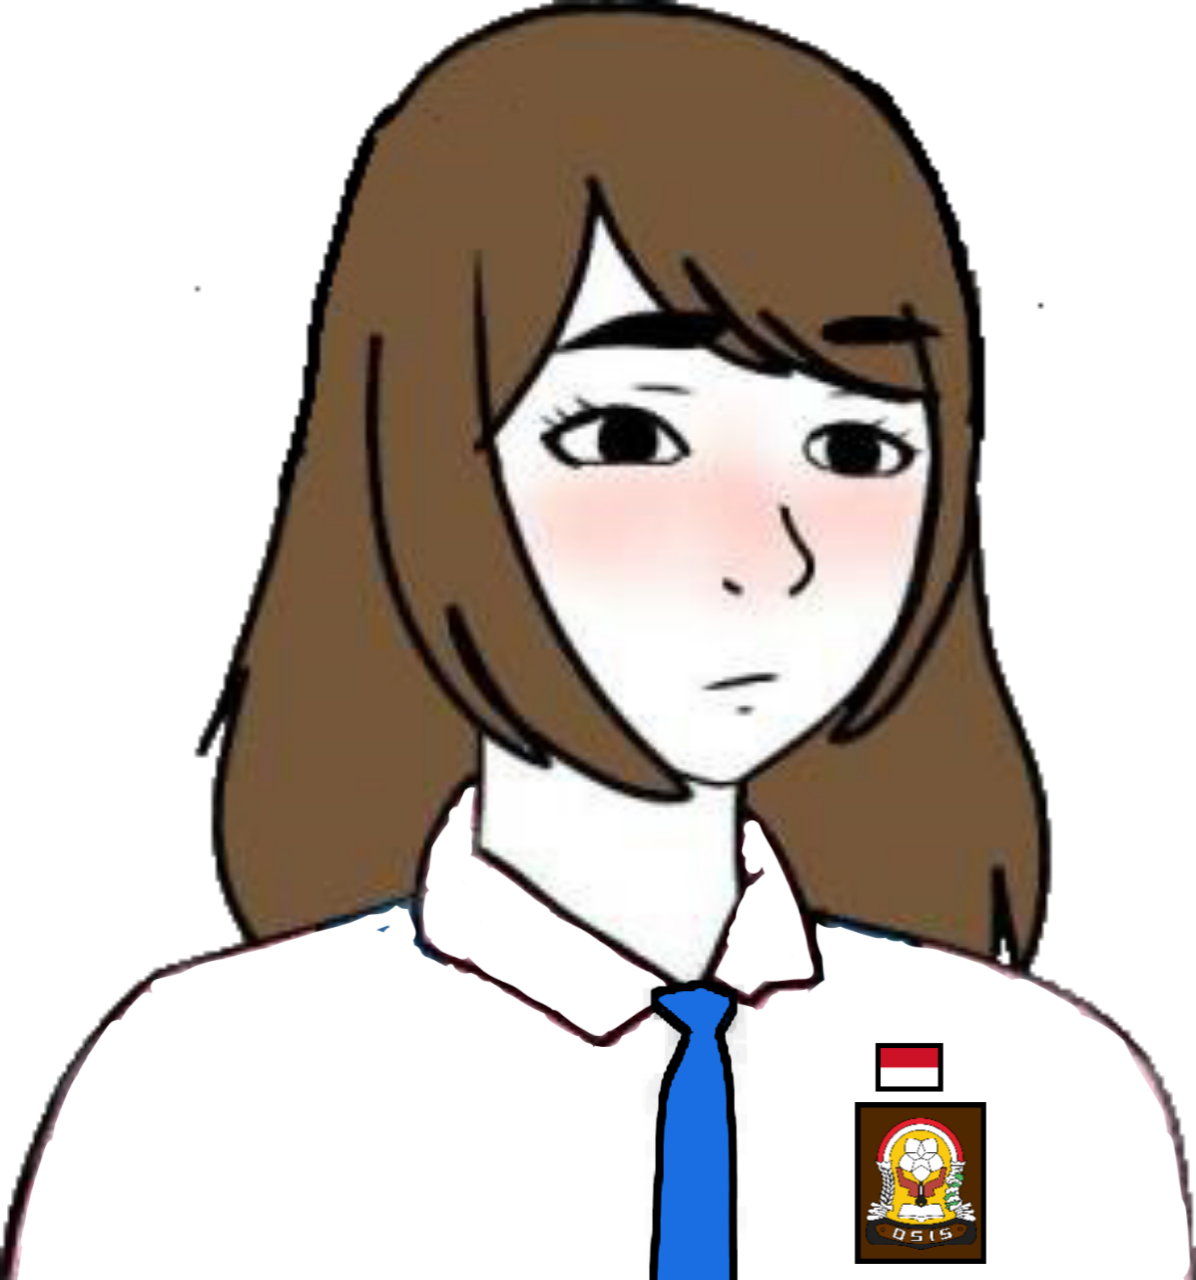
Label: 5_Doomer_Girl